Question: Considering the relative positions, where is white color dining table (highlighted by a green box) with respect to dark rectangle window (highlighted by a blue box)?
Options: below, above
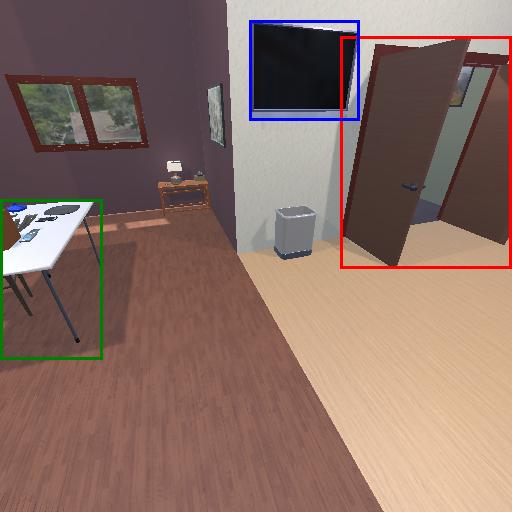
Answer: below